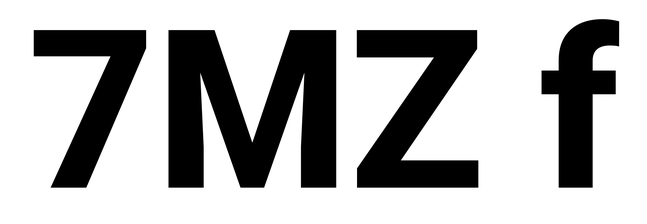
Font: Roboto_ExtraBold